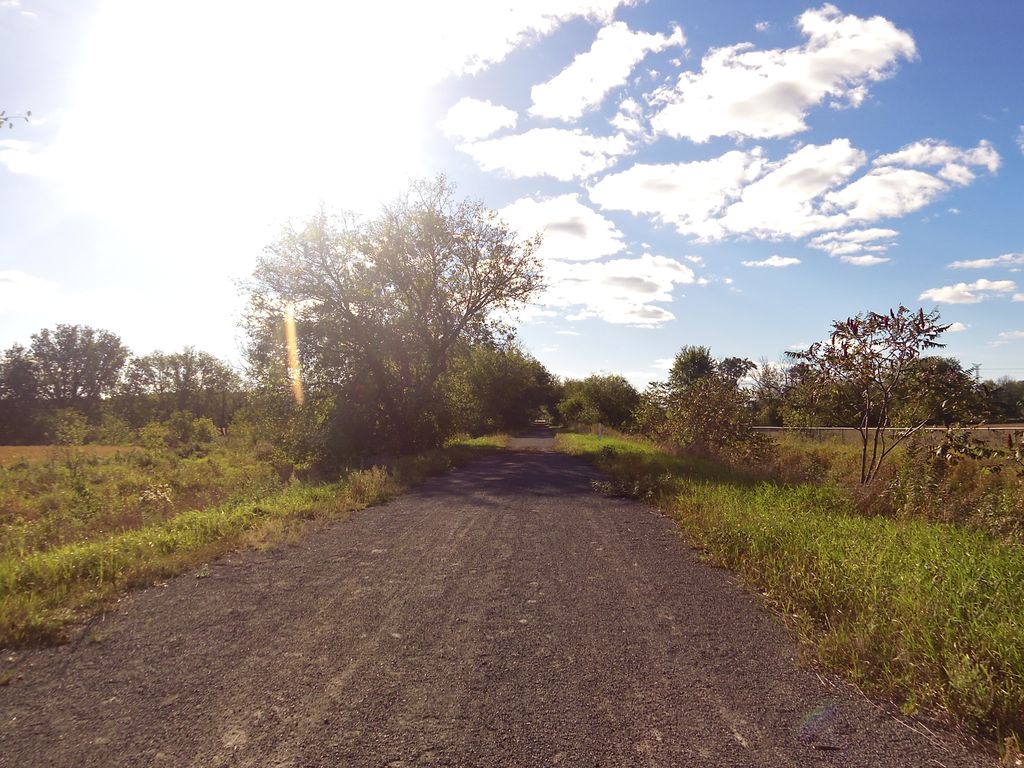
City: ottawa-gatineau